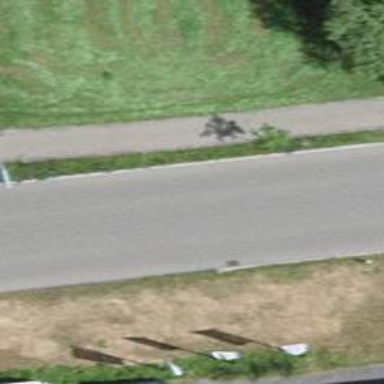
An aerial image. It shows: Sidewalk.